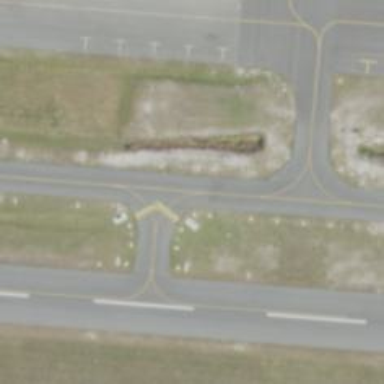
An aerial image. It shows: Image of taxiway at airport.